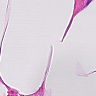
Metastatic tissue present: no